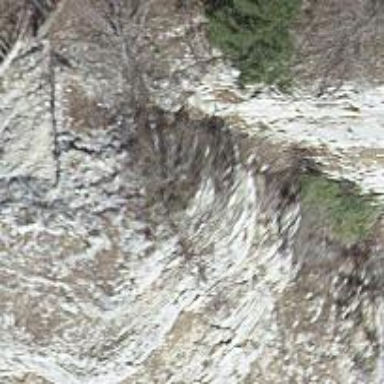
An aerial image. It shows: Natural cliff.